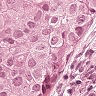
Metastatic tissue present: yes